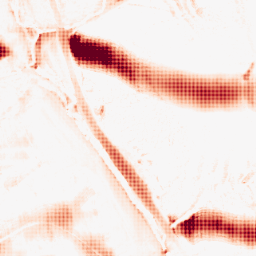
Category: morphological
Decomposition family: morphological_ellipse
Decomposition parameters: operation: opening
width: 50
height: 20
Upsampling method: sinc_hamming
Upsampling parameters: scale: 4
kernel_size: 4
Upsampling scale: 4